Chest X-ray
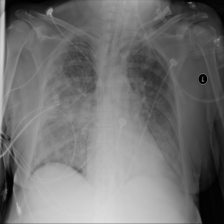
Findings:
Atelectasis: negative
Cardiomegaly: negative
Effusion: negative
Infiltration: positive
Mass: negative
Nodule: positive
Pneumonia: negative
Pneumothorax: negative
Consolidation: negative
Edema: negative
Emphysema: negative
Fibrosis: negative
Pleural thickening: negative
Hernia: negative